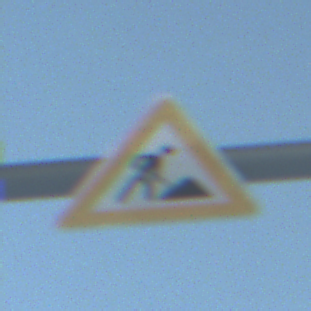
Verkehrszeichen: Arbeitsstelle
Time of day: SunriseSunset
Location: Outdoor (Nature)
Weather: Clear
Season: Winter
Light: Natural